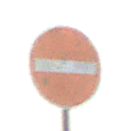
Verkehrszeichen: VerbotDerEinfahrt
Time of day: MorningAfternoon
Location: Outdoor (Nature)
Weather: Overcast
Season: Winter
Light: Natural